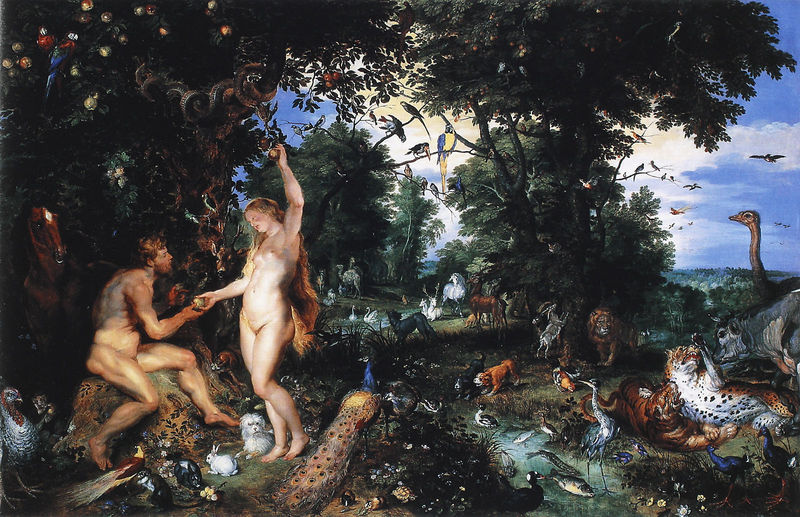
Titel: Das Irdische Paradies mit dem Sündenfall von Adam und Eva
Künstler: Jan Brueghel d. Ä.
Institution: Den Haag, Mauritshuis
Schlagwörter: akt, blau, gemälde, himmel, nackt, wolken, bäume, grün, landschaft, hund, tiere, vögel, haare, wald, früchte, hase, apfel, adam, eva, paradies, schlange, pfau, geflügel, fische, arche, papageien, ache, kabinettbild, ada